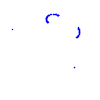
Particle: kaon